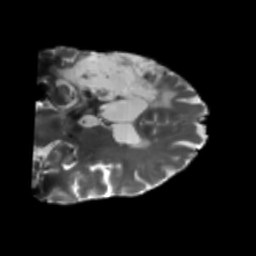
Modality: T2w
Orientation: coronal
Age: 60
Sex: male
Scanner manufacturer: siemens
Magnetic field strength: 3 T
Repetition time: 5.25 s
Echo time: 0.08 s